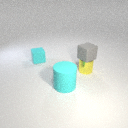
small cyan rubber cube to the left of large cyan rubber cylinder